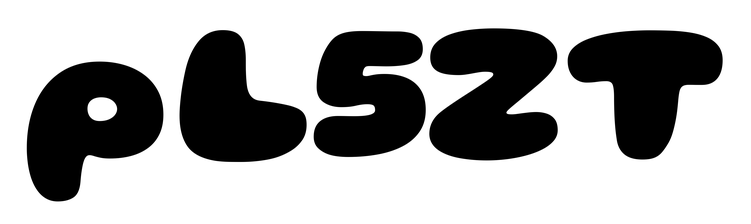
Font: Gluten_Black